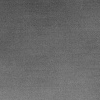
Atmospheric dust classification: dusty